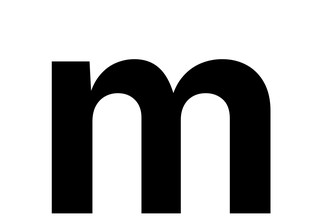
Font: Inter_Bold